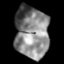
Tissue: lung
Cell type: T cells
Senescence score: 0.2103
Nuclear area (px): 1701
Mean DAPI intensity: 133.687